Question: I have one ImageView and a TextView in my xml layout. I want to show the text below that i got by webservice on the right side of the ImageView. Can i show that text by using that one TextView ?

I tried to give android:singleLine="false" in xml layout but no use.
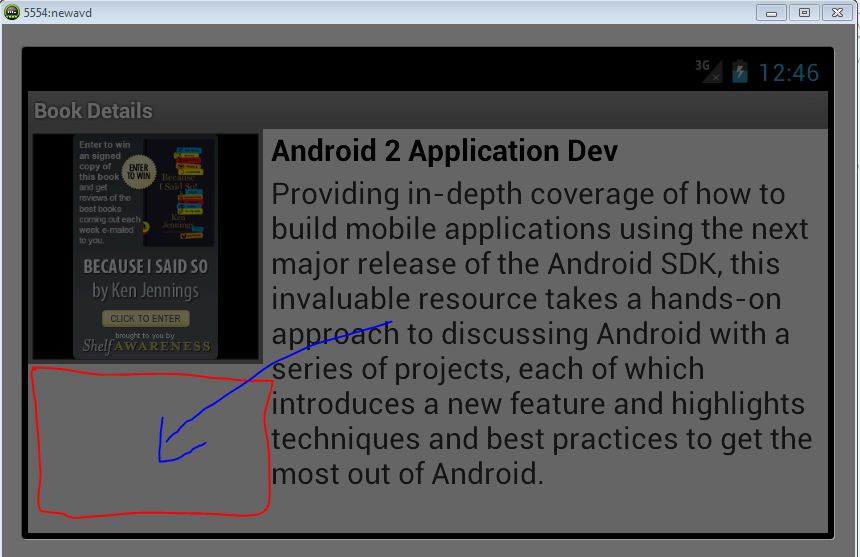
Answer: <URL>

Example usage:
'''
<com.pagesuite.flowtext.FlowTextView
android:id="@+id/tv"
android:layout_width="fill_parent"
android:layout_height="wrap_content" >
<ImageView
android:layout_width="wrap_content"
android:layout_height="wrap_content"
android:layout_alignParentLeft="true"
android:layout_alignParentTop="true"
android:padding="10dip"
android:src="@drawable/android" />
<ImageView
android:layout_width="wrap_content"
android:layout_height="wrap_content"
android:layout_alignParentRight="true"
android:layout_marginTop="400dip"
android:padding="10dip"
android:src="@drawable/android2" />
</com.pagesuite.flowtext.FlowTextView>
'''
your code:
for Text:
'''
tv = (FlowTextView) findViewById(R.id.tv);
tv.setText("my string"); // using plain text
tv.invalidate(); // call this to render the text
'''
for HTML:
'''
tv = (FlowTextView) findViewById(R.id.tv);
Spanned spannable = Html.fromHtml("<html ... </html>");
tv.setText(spannable); // using html
tv.invalidate(); // call this to render the text
'''